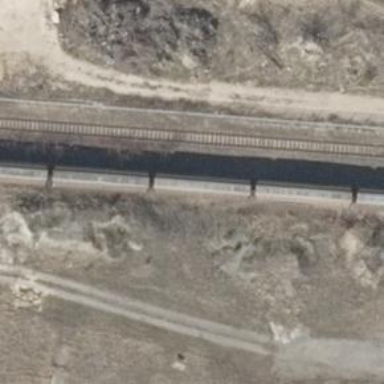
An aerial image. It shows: Railway switch.